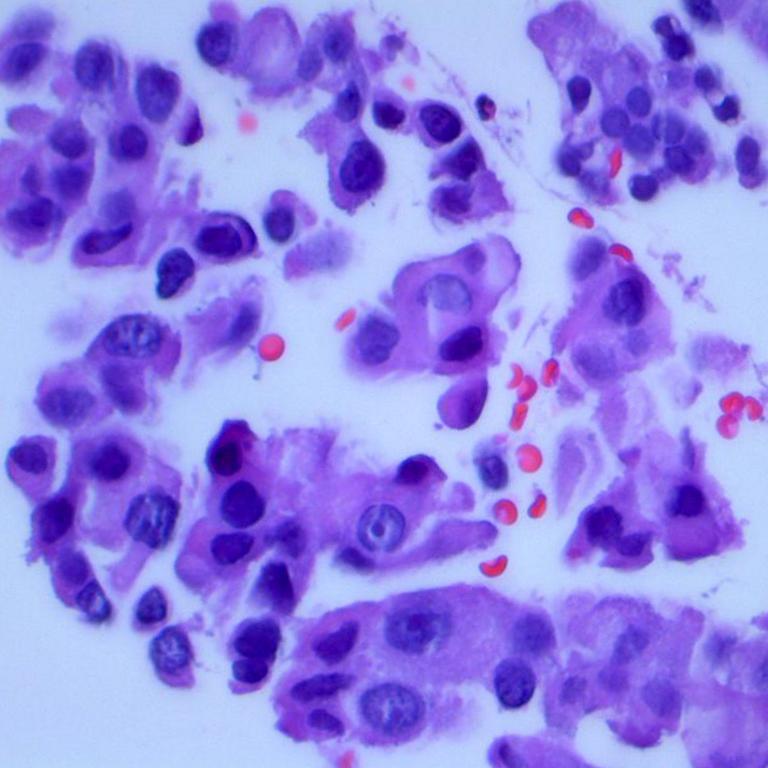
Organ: lung
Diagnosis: adenocarcinomas